Question: If I use a floating, block-element as a container for an image and the image has some border-radius, all webkit browser have a problem with rendering the background-color of the container element. In IE 11 and the latest firefox all works fine!
Here is a fiddle as example: <URL>
the css:
'''
.galerie-image {
background: #00DDDD;
border-radius: 10px;
height: 200px;
width: 200px;
display: block;
float: left;
}
.galerie-image img {
border: 0;
border-radius: 50% 10px;
height: auto;
margin-bottom: -4px;
width: 100%;
}
'''
the HTML:
'''
<a class="galerie-image" target="_blank" title="The Quadrat" href="http://google.com">
<img alt="Quadrat" title="The Quadrat" src="http://dummyimage.com/400x400/000/fff&text=Placeholder" />
</a>
'''
and an image: FF vs chrome:

is this a bug or is there a simple solution? (Thank you in advance!)
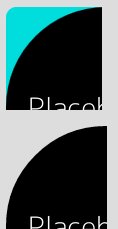
Answer: This can be a rendering bug it happens onto opera too, a temporary fix can be setting the width of the image to width: 99.99999%;
'''
.galerie-image img {
border: 0;
border-radius: 50% 10px;
height: auto;
margin-bottom: -4px;
width: 99.99999%;
}
'''